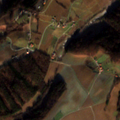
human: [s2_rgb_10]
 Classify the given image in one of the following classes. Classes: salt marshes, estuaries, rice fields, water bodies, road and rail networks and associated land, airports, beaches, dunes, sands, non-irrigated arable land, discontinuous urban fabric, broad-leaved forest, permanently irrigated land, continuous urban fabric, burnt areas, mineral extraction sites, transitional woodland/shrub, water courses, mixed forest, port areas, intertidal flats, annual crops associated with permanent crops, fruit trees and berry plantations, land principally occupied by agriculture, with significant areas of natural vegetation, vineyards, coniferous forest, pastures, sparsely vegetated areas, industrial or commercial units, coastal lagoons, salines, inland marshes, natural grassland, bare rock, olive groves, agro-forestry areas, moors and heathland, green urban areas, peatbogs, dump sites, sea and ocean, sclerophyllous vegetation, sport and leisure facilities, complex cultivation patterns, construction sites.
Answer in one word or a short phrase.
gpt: non-irrigated arable land, complex cultivation patterns, land principally occupied by agriculture, with significant areas of natural vegetation, broad-leaved forest, mixed forest